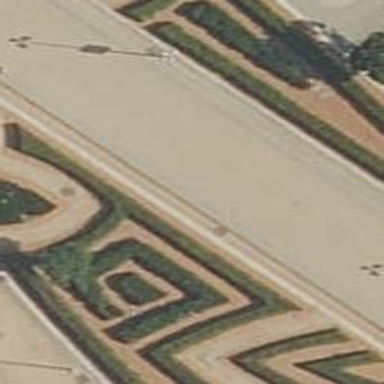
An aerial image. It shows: Hedge barrier.